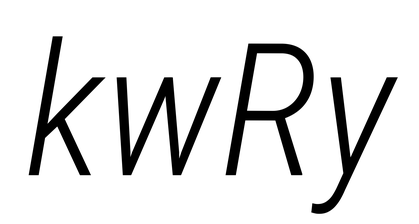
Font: Roboto-Italic_Condensed_Light_Italic